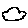
Label: cloud